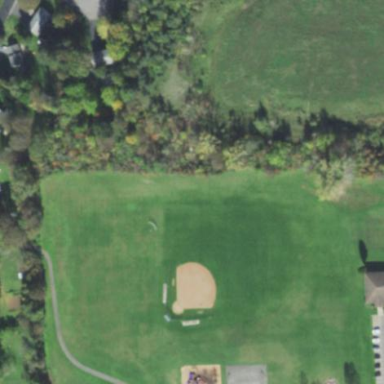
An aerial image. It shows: Grass baseball pitch for leisure and sport.